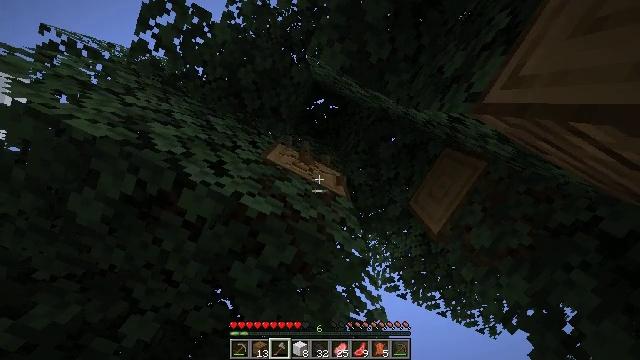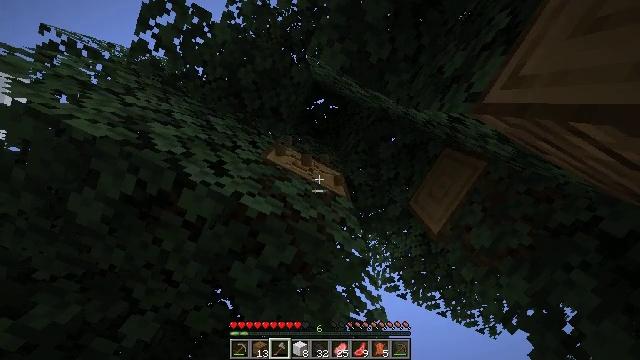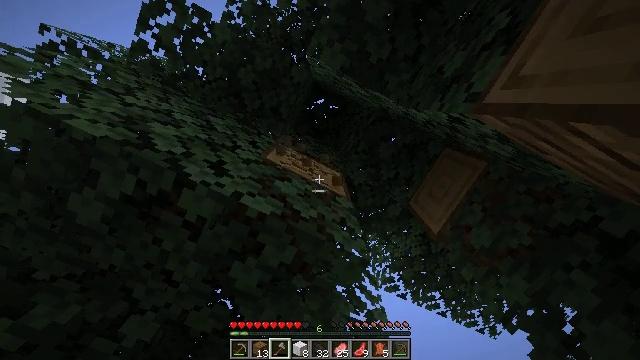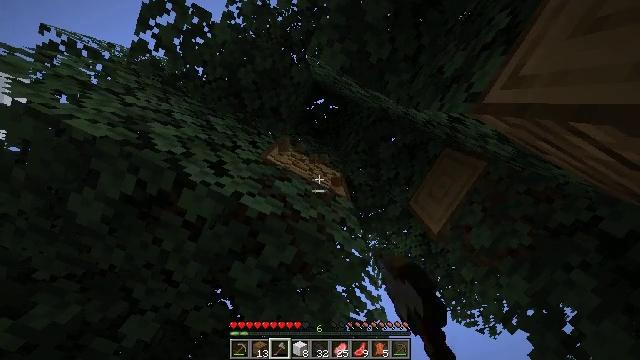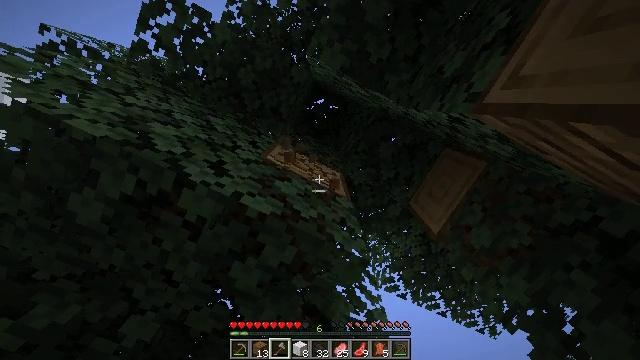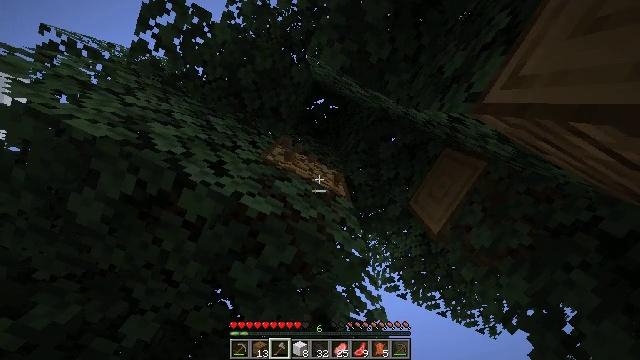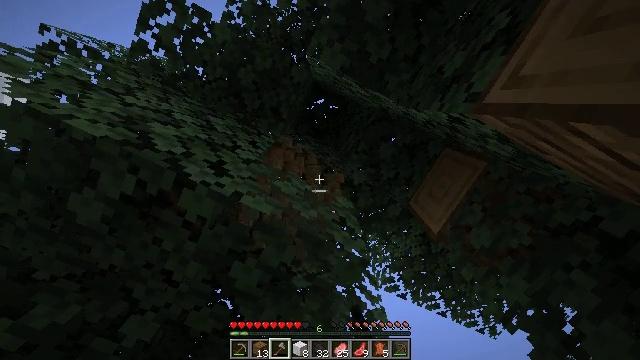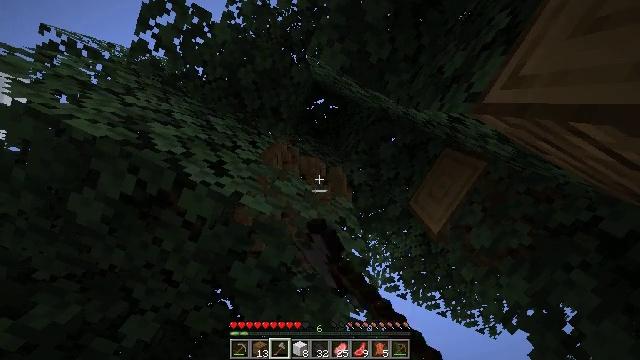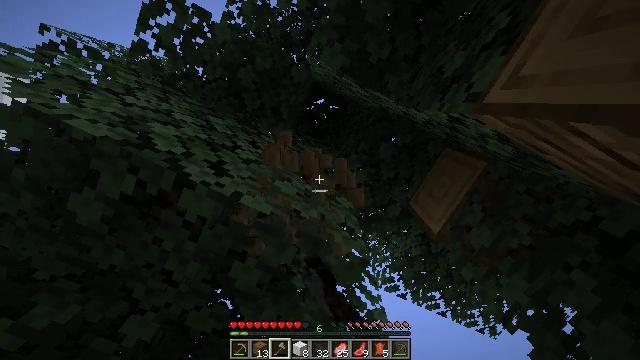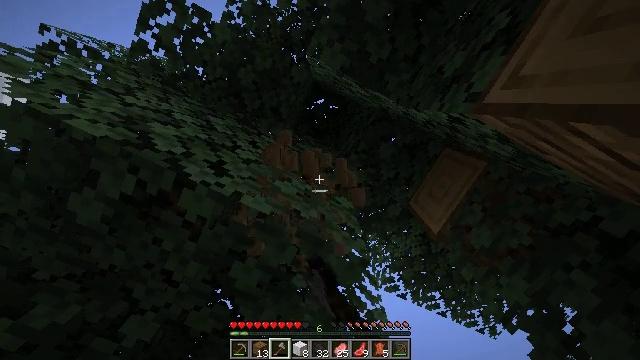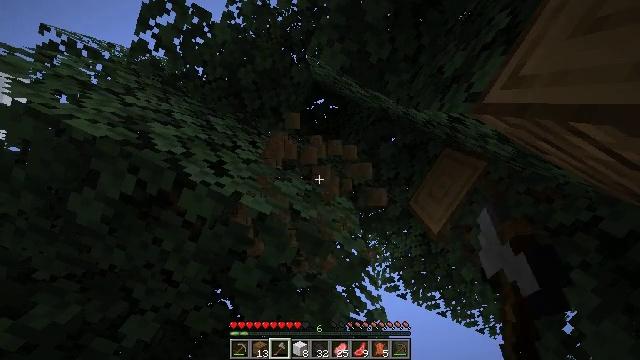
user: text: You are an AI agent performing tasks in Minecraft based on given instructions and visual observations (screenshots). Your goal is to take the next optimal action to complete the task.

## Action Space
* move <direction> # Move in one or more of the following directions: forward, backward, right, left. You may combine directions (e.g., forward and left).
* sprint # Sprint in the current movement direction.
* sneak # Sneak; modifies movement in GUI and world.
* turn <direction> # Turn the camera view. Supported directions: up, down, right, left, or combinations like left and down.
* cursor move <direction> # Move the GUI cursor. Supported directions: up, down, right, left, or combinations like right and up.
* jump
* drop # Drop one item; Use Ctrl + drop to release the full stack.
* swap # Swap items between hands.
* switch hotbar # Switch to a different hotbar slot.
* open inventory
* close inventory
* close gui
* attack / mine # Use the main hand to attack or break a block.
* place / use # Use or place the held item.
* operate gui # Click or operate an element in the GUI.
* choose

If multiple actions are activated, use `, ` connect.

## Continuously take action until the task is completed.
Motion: motion action
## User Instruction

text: Cut down the tree and harvest oak logs.
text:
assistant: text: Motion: attack / mine
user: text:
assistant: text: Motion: attack / mine
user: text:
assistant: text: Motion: attack / mine
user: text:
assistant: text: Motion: attack / mine
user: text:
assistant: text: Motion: attack / mine
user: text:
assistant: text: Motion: attack / mine
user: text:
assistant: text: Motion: attack / mine
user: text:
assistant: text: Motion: attack / mine
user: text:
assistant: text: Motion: attack / mine
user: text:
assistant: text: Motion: attack / mine
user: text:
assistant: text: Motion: attack / mine